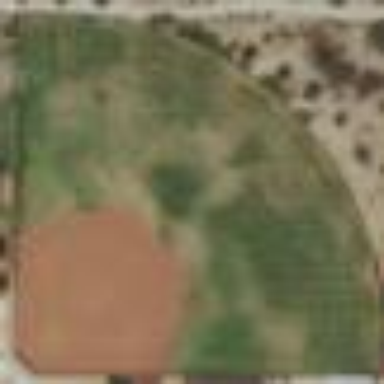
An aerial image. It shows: Baseball pitch for leisure land activities.